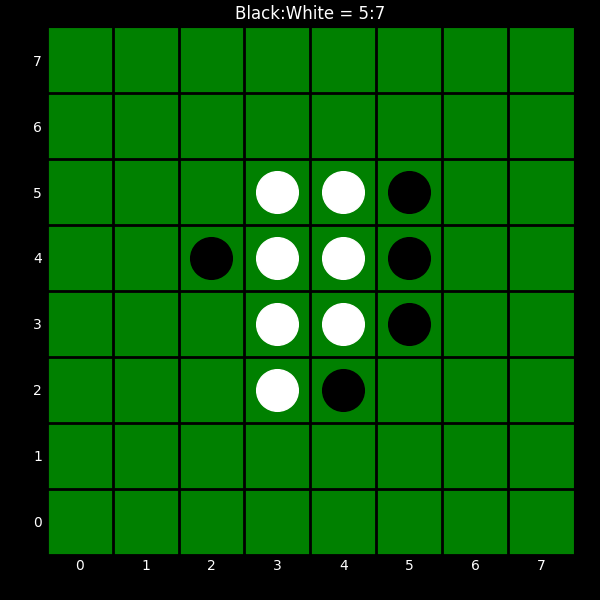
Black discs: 5
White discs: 7